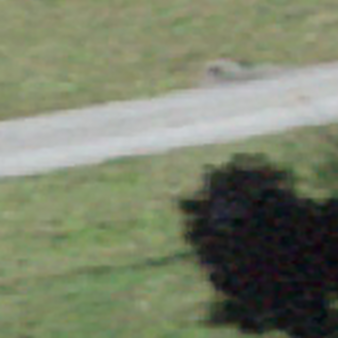
Label: other